Question: I'm trying to create a login into my application. I'm using PrimeFaces and Oracle Glassfish 3.1.2. I have created a user inside a file realm on Glassfish server. And selected authentication using form. Here is the code:
'''
<?xml version='1.0' encoding='UTF-8' ?>
<!DOCTYPE html PUBLIC "-//W3C//DTD XHTML 1.0 Transitional//EN" "http://www.w3.org/TR/xhtml1/DTD/xhtml1-transitional.dtd">
<html xmlns="http://www.w3.org/1999/xhtml"
xmlns:h="http://java.sun.com/jsf/html"
xmlns:f="http://java.sun.com/jsf/core"
xmlns:ui="http://java.sun.com/jsf/facelets"
xmlns:p="http://primefaces.org/ui"
xmlns:c="http://java.sun.com/jsp/jstl/core">
<h:head>
<title>Test</title>
</h:head>
<h:body>
<p:panel header="Prihlasenie" style="width: 300px; margin-left: auto; margin-right: auto;">
<form method="POST" action="j_security_check">
<h:panelGrid columns="2" id="logingrid" style="width: 100%;">
<h:outputLabel for="j_username" value="Meno:" />
<p:inputText id="j_username" required="true" label="j_username" style="width: 100%;"/>
<h:outputLabel for="j_password" value="Heslo:" />
<p:password id="j_password" label="Heslo" required="true" style="width: 100%;"/>
<f:facet name="footer">
<h:commandButton type="submit" value="Prihlas" style="width: 100%"/>
</f:facet>
</h:panelGrid>
</form>
</p:panel>
</h:body>
</html>
'''
'''
<?xml version="1.0" encoding="UTF-8"?>
<web-app version="3.0" xmlns="http://java.sun.com/xml/ns/javaee" xmlns:xsi="http://www.w3.org/2001/XMLSchema-instance" xsi:schemaLocation="http://java.sun.com/xml/ns/javaee http://java.sun.com/xml/ns/javaee/web-app_3_0.xsd">
<context-param>
<param-name>javax.faces.PROJECT_STAGE</param-name>
<param-value>Development</param-value>
</context-param>
<servlet>
<servlet-name>Faces Servlet</servlet-name>
<servlet-class>javax.faces.webapp.FacesServlet</servlet-class>
<load-on-startup>1</load-on-startup>
</servlet>
<servlet-mapping>
<servlet-name>Faces Servlet</servlet-name>
<url-pattern>/faces/*</url-pattern>
</servlet-mapping>
<session-config>
<session-timeout>
30
</session-timeout>
</session-config>
<welcome-file-list>
<welcome-file>faces/secure/temy.xhtml</welcome-file>
</welcome-file-list>
<security-constraint>
<display-name>Sec</display-name>
<web-resource-collection>
<web-resource-name>Secure</web-resource-name>
<description/>
<url-pattern>/faces/secure/*</url-pattern>
<http-method>GET</http-method>
<http-method>PUT</http-method>
<http-method>HEAD</http-method>
<http-method>POST</http-method>
<http-method>OPTIONS</http-method>
<http-method>TRACE</http-method>
<http-method>DELETE</http-method>
</web-resource-collection>
<auth-constraint>
<description/>
<role-name>spravcovia</role-name>
</auth-constraint>
<user-data-constraint>
<description/>
<transport-guarantee>CONFIDENTIAL</transport-guarantee>
</user-data-constraint>
</security-constraint>
<security-constraint>
<display-name>Pub</display-name>
<web-resource-collection>
<web-resource-name>Public</web-resource-name>
<description/>
<url-pattern>*.css</url-pattern>
<url-pattern>*.jpg</url-pattern>
<url-pattern>*.gif</url-pattern>
<url-pattern>/error.xhtml</url-pattern>
<url-pattern>/login.xhtml</url-pattern>
<http-method>GET</http-method>
<http-method>PUT</http-method>
<http-method>HEAD</http-method>
<http-method>POST</http-method>
<http-method>OPTIONS</http-method>
<http-method>TRACE</http-method>
<http-method>DELETE</http-method>
</web-resource-collection>
<user-data-constraint>
<description/>
<transport-guarantee>CONFIDENTIAL</transport-guarantee>
</user-data-constraint>
</security-constraint>
<login-config>
<auth-method>FORM</auth-method>
<realm-name>dbrealm</realm-name>
<form-login-config>
<form-login-page>/login.xhtml</form-login-page>
<form-error-page>/error.xhtml</form-error-page>
</form-login-config>
</login-config>
<security-role>
<description/>
<role-name>spravcovia</role-name>
</security-role>
</web-app>
'''
'''
<?xml version="1.0" encoding="UTF-8"?>
<!DOCTYPE glassfish-web-app PUBLIC "-//GlassFish.org//DTD GlassFish Application Server 3.1 Servlet 3.0//EN" "http://glassfish.org/dtds/glassfish-web-app_3_0-1.dtd">
<glassfish-web-app error-url="">
<security-role-mapping>
<role-name>spravcovia</role-name>
<group-name>spravcovia</group-name>
</security-role-mapping>
<class-loader delegate="true"/>
<jsp-config>
<property name="keepgenerated" value="true">
<description>Keep a copy of the generated servlet class' java code.</description>
</property>
</jsp-config>
</glassfish-web-app>
'''
The fact is that when I don't use Primefaces tags or jsf tags for input, but only this kinds of inputs, it works fine:
'''
Username: <input type='text' name='j_username' />
Password: <input type='password' name='j_password' />
'''
I thought if by blokcking /* I did not block the use of primefaces, but I don't know how to enable it.
I've updated web.xml and glassfish-web.xml . And here is also my project directory (NetBeans). In WEB-INF there is only glassfish-web.xml and web.xml:

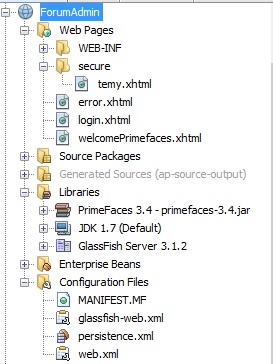
Answer: Your problem is you are blocking all resources when user is not logged in, you should let resources like CSS, JavaScript... to be processed even if user is not logged in. To do this add this part in your web.xml:
'''
<security-constraint>
<web-resource-collection>
<web-resource-name>Public</web-resource-name>
<url-pattern>*.css</url-pattern>
<url-pattern>*.jpg</url-pattern>
<url-pattern>*.gif</url-pattern>
<url-pattern>/javax.faces.resource/*</url-pattern>
</web-resource-collection>
</security-constraint>
'''